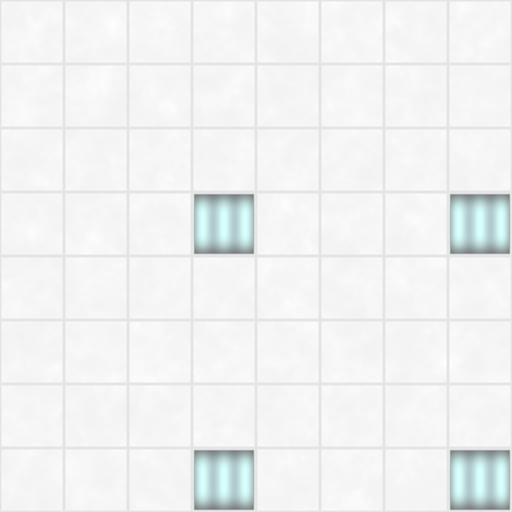
Tags: ceiling office